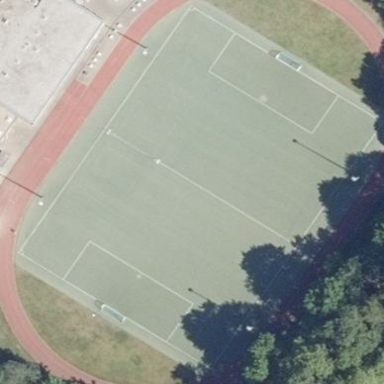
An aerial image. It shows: Soccer pitch for leisureland activities.